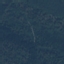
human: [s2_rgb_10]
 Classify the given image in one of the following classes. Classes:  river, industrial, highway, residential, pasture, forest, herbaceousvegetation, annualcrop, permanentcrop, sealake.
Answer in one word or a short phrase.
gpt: Forest